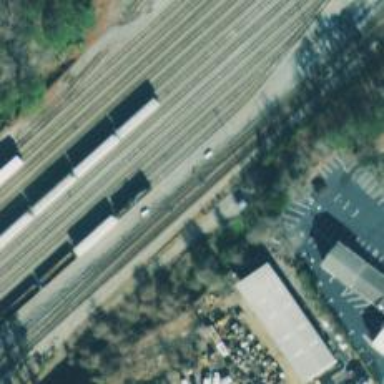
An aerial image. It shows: Railway crossover.